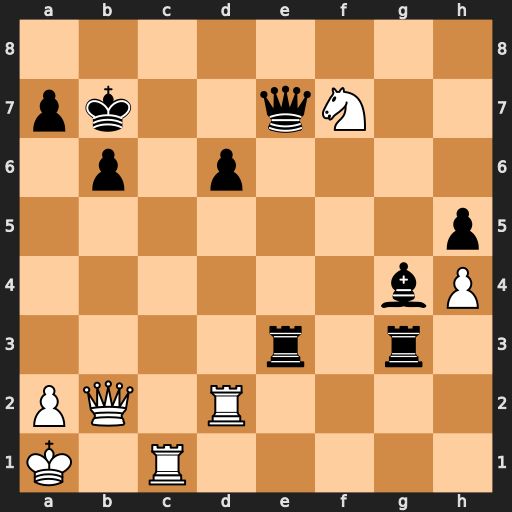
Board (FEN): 8/pk2qN2/1p1p4/7p/6bP/4r1r1/PQ1R4/K1R5
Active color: w
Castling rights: -
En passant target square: -
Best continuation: Nxd6+ Qxd6 Rxd6